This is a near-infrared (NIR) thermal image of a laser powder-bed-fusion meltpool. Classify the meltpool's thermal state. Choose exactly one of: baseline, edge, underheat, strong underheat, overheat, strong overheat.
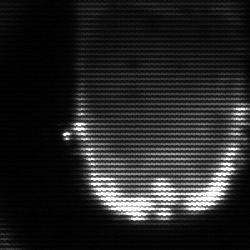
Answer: baseline